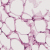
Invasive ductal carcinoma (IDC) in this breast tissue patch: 0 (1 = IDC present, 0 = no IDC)